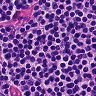
Metastatic tissue present: no